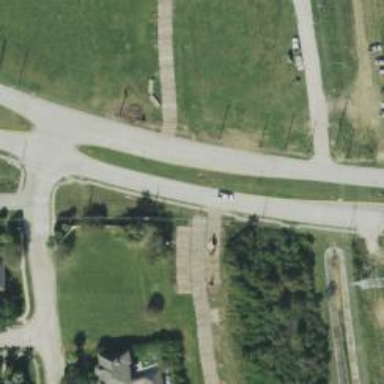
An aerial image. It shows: Tertiary road.